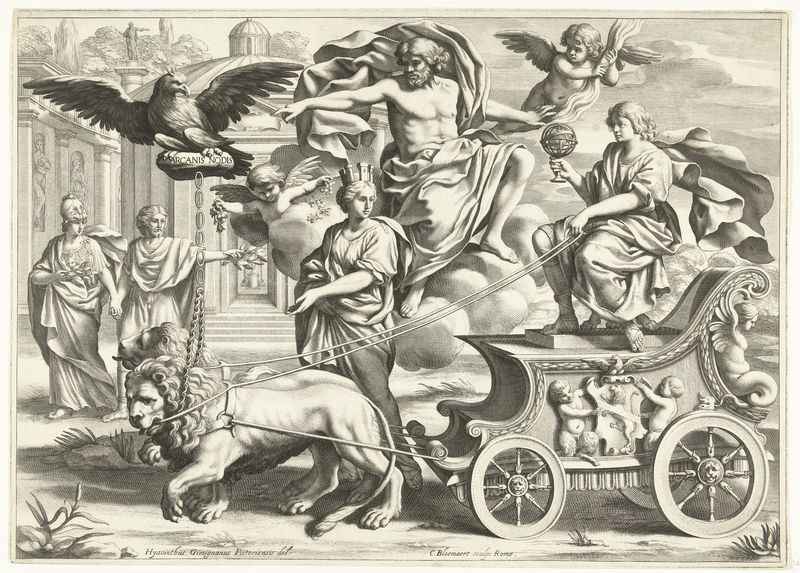
Titel: Cybele
Künstler: Cornelis (II) Bloemaert
Standort: Amsterdam
Institution: Rijksmuseum
Schlagwörter: adler, himmel, vogel, wolken, frauen, frau, männer, säulen, zeichnung, gebäude, gewand, krone, kreis, räder, engel, schrift, enge, kette, figuren, wagen, kuppel, krieg, zeigen, antike, druck, löwen, götter, zeus, griechenland, göttervater, hera, streitwagen, globus, athene, artemis, athena, europa, nischen, tierkreis, sphäre, demeter, kybele, zug in den krieg, attis, löwn